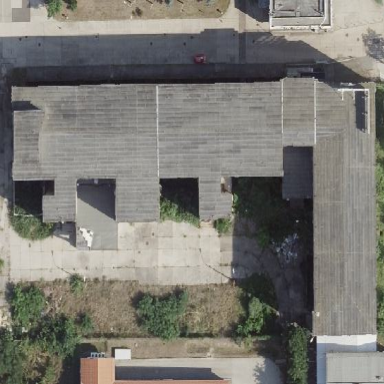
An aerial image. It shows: Ruins of building with flat roof.